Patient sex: M
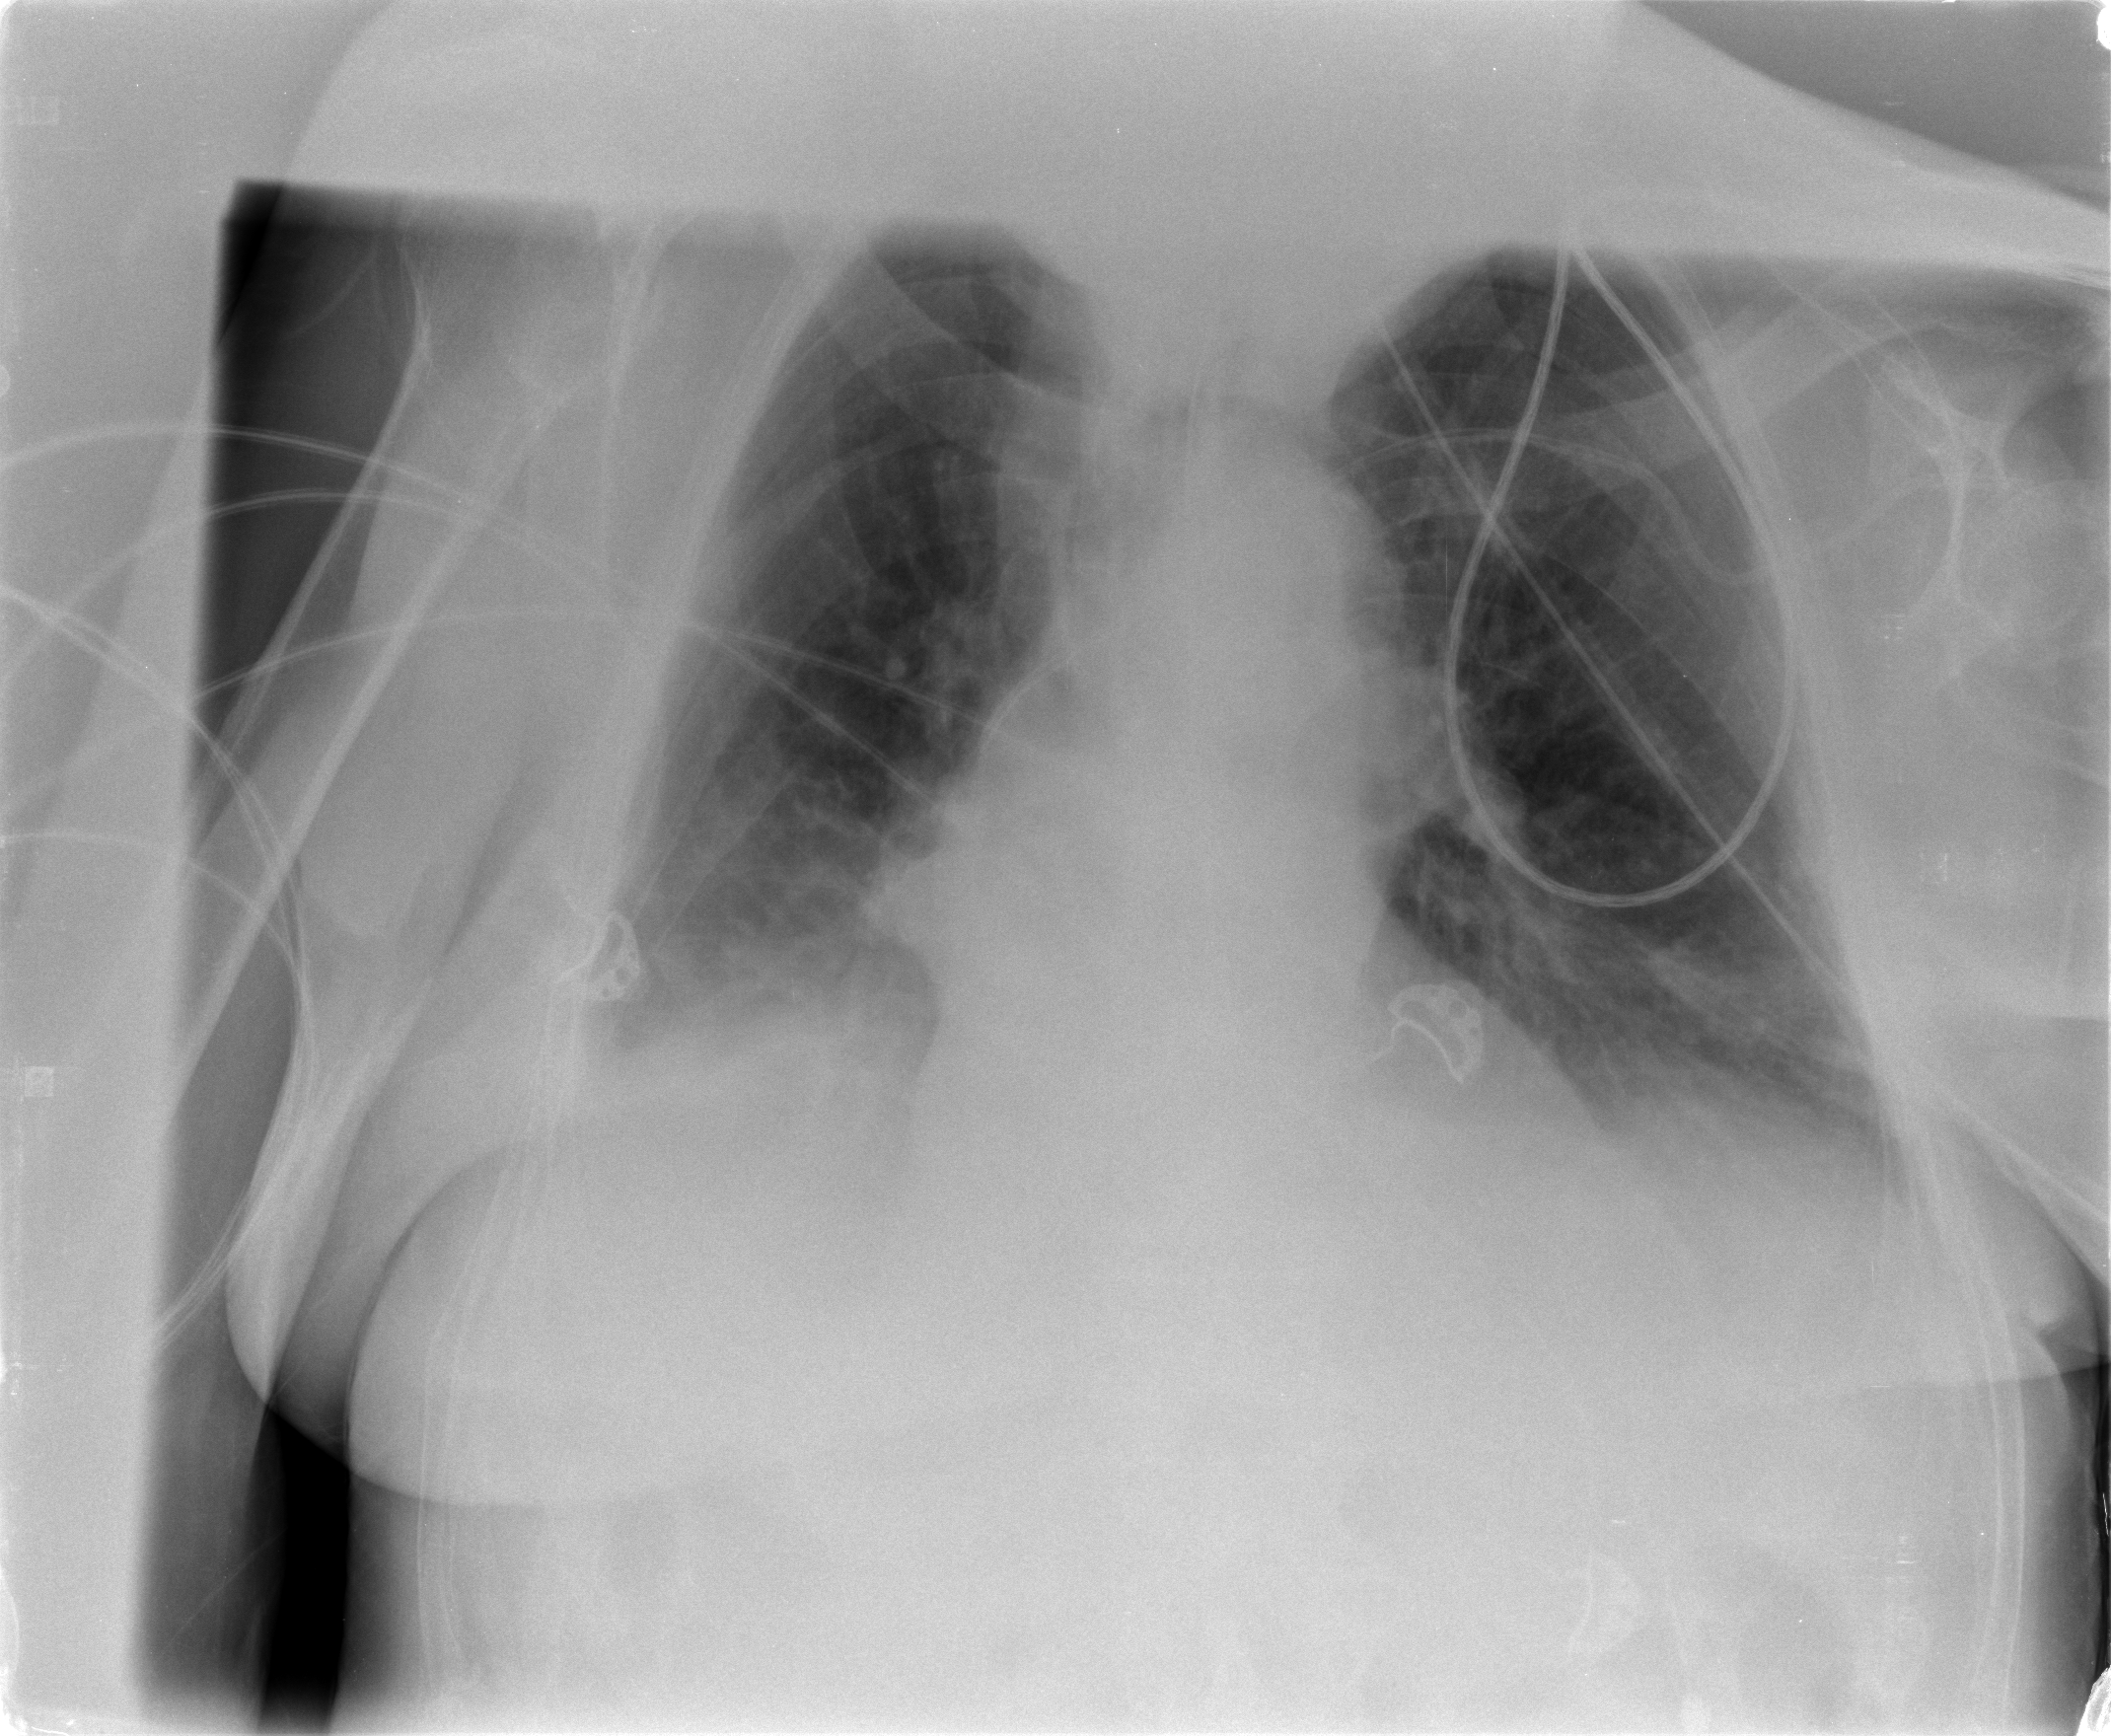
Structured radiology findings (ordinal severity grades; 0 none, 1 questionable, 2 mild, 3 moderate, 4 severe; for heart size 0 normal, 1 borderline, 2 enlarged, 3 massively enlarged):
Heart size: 0
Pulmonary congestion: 1
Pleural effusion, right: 2
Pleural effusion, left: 1
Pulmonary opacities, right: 2
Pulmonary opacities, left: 3
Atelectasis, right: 2
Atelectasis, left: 2